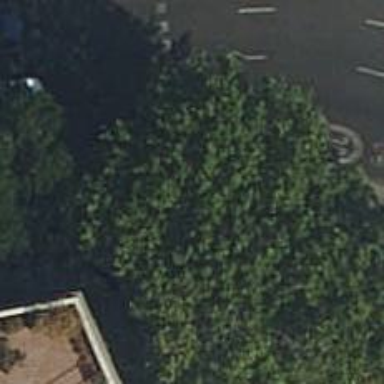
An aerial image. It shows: Broadleaved deciduous tree on the street.